Question: I'm trying to hide the axis on my row chart. Just like this problem <URL>. But I couldn't modify the styling no matter what I do.
When I tried using
'#your-row-chart svg g g.axis.x { display: none; }', but its not applied to my chart.
This is my css
'div.dc-chart.sampleId.scrolled-row-chart svg g g.axis { display: none; }'
Not sure what is my mistake. It works fine till 'div.dc-chart.sampleId.scrolled-row-chart' which modify the style of my row chart.
Below is the expected result. I remove the styling by manually editing the css on Chrome. I even copy the HTML selector to the css to make sure I'm pointing to the correct element, but it still doesn't work.

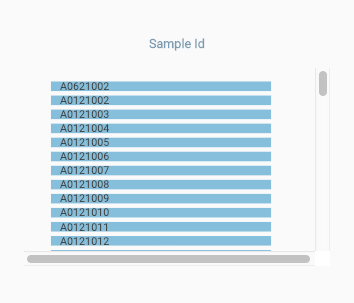
Answer: Apologies for posting an answer to a duplicate question. I know it is against site rules but I think it helps people's google searches, and I am trying to combat the FUD of "I found an answer but it didn't work for me".
As others have commented, it's hard to test without a running example. So I started with <URL>.
I tried adding the CSS
'''
.dc-chart#test svg g g.axis { display: none; }
'''
and it worked fine. Maybe your CSS selector is too specific!
I also tried
'''
chart.margins({left: 0, top: 0, right: 0, bottom: 0});
'''
and this also worked!
Screen shot with no axis, just to make my sad duplicate answer more interesting:
<URL>